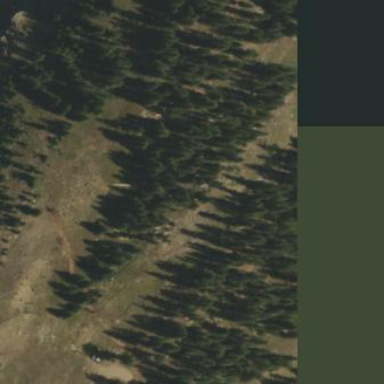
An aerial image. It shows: Area of evergreen woodland.